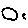
Label: circle